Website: slack
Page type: payment
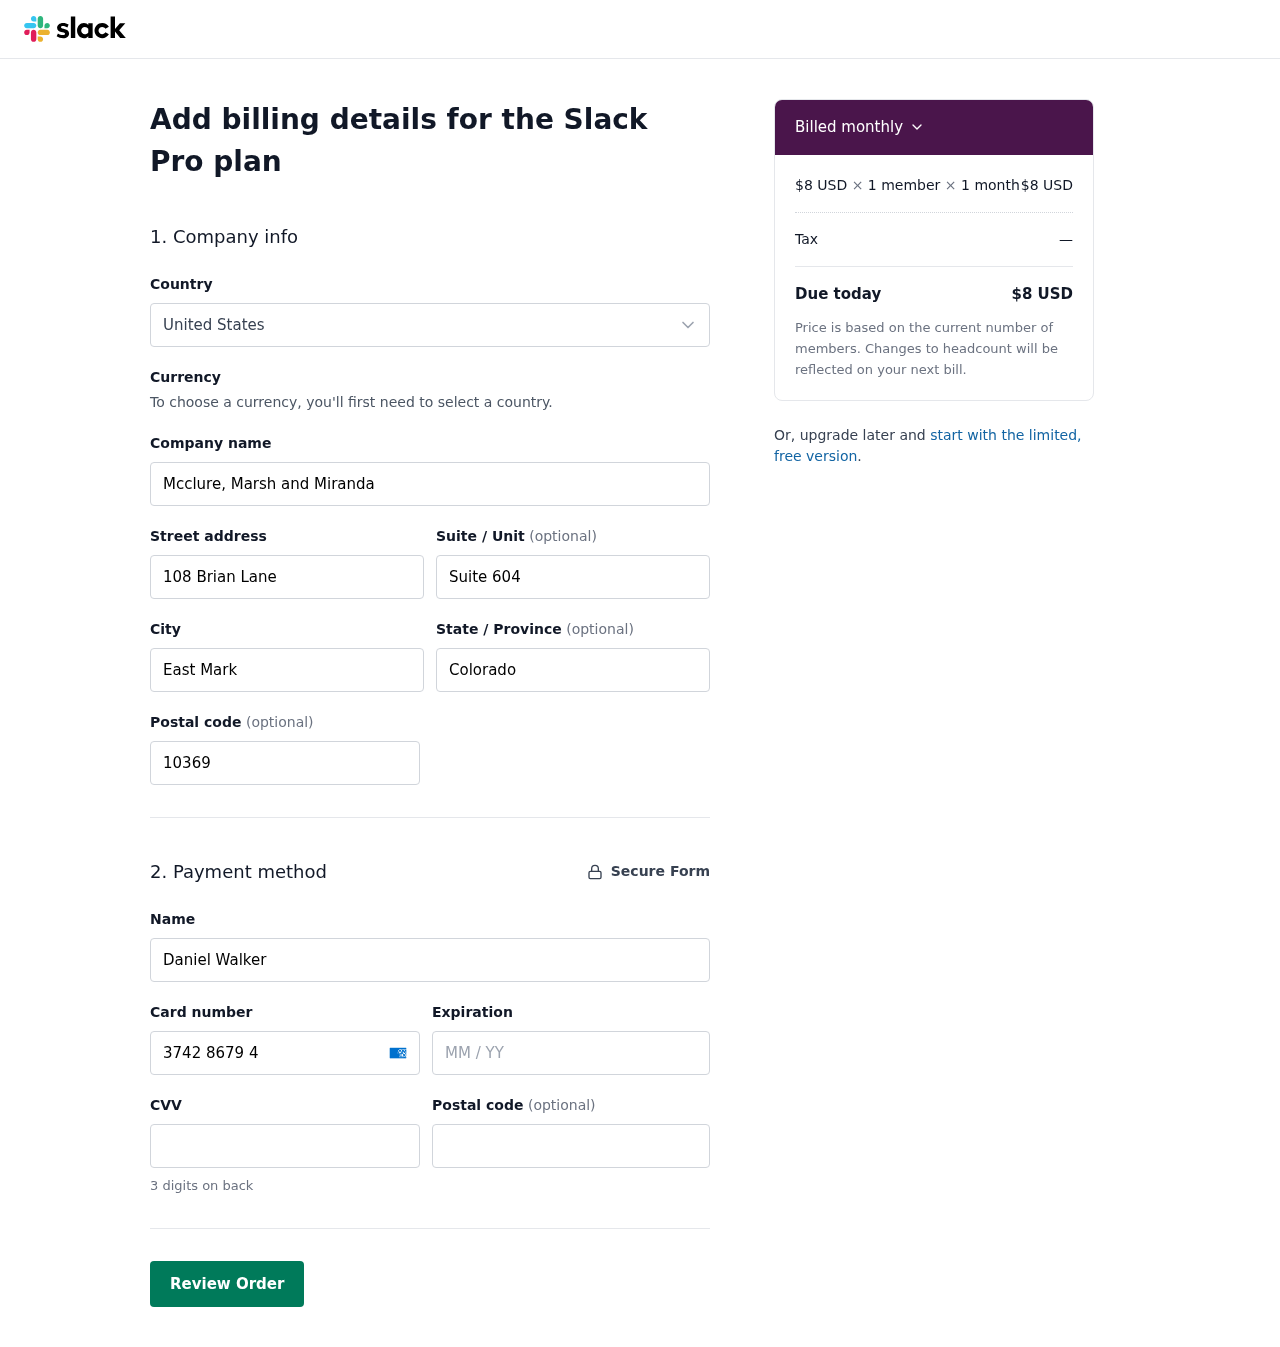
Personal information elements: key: PII_COUNTRY
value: United States
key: PII_COMPANY
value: Mcclure, Marsh and Miranda
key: PII_STREET
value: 108 Brian Lane
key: PII_STREET2
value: Suite 604
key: PII_CITY
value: East Mark
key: PII_STATE
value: Colorado
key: PII_POSTCODE
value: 10369
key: PII_FULLNAME
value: Daniel Walker
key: PII_CARD_NUMBER
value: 3742 8679 4268 634
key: PII_CARD_EXPIRY
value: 09/30
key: PII_CARD_CVV
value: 6786
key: PII_POSTCODE2
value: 14915
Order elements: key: ORDER_PRICE_PER_MEMBER
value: $8 USD
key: ORDER_NUM_MEMBERS
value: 1 member
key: ORDER_NUM_MONTHS
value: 1 month
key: ORDER_SUBTOTAL
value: $8 USD
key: ORDER_TAX
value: —
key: ORDER_TOTAL
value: $8 USD